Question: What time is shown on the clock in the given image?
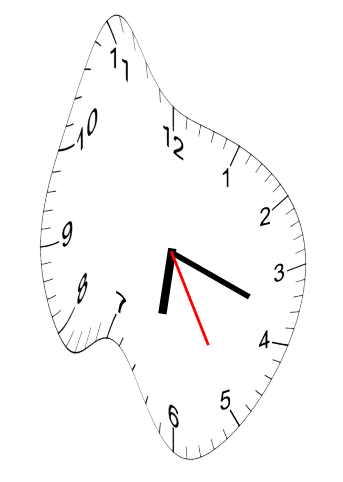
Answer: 06:18:25